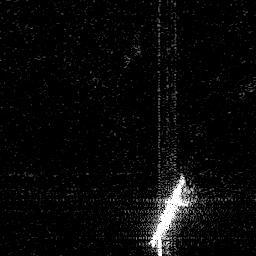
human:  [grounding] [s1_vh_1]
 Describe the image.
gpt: In the satellite image, there is  <ref>1 large ship </ref> <box>[[57, 75, 72, 97, 0]]</box> located at bottom.